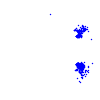
Particle: electron